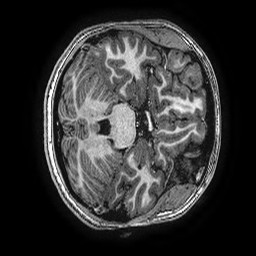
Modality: T1w
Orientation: axial
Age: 17
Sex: female
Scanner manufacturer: ge
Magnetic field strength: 3 T
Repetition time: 0.00766 s
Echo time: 0.003476 s